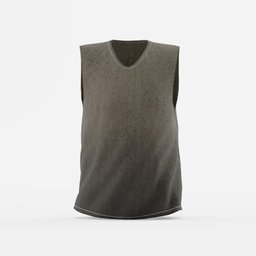
Label: people